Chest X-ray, PA view. Patient: 31 years old, sex M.
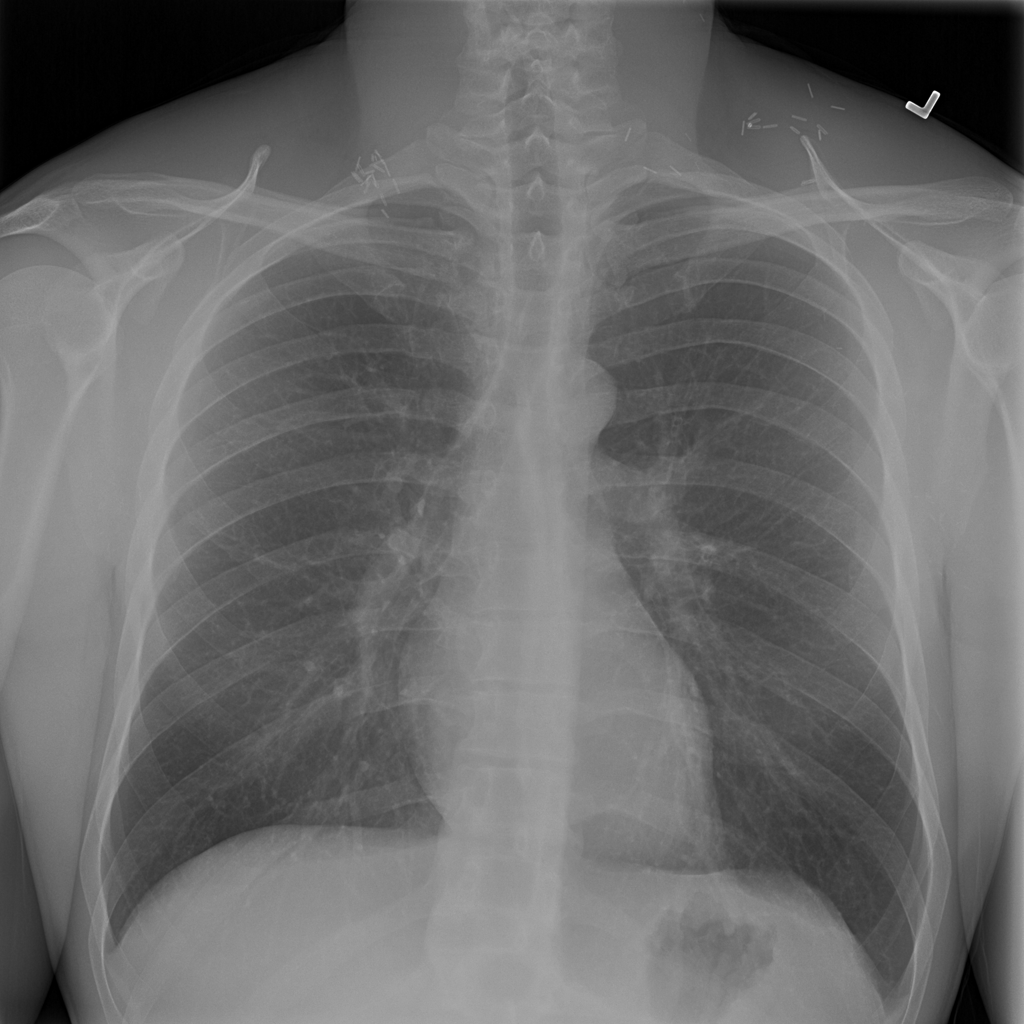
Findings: No Finding